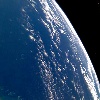
Label: water